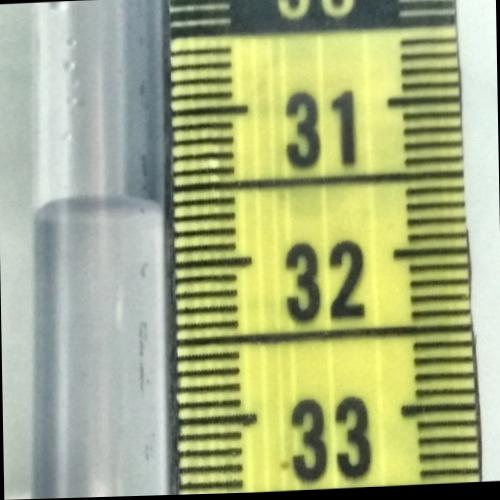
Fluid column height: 31.6 cm